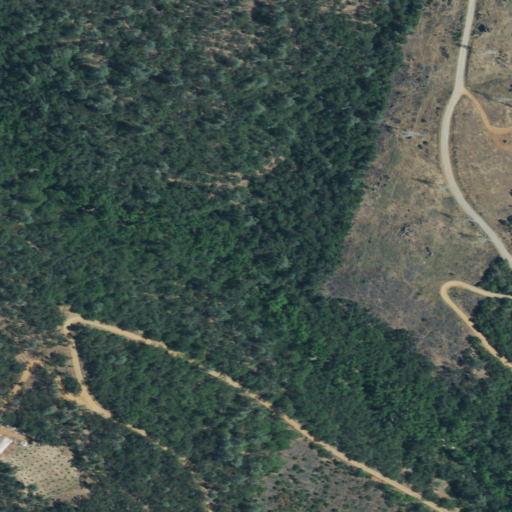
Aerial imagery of valley in California named Digger Ravine containing evergreen forest and shrub